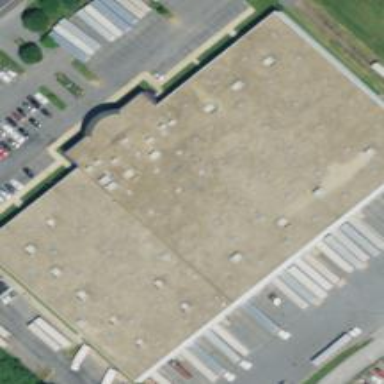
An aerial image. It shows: Industrial building.